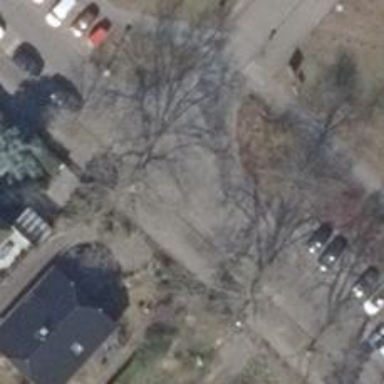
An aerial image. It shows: Residential concrete road with separate sidewalks on both sides. There is parallel on-street parking on the right lane.